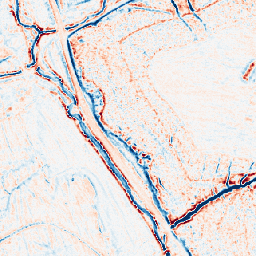
Category: edge_preserving
Decomposition family: bilateral
Decomposition parameters: d: 9
sigma_color: 75
sigma_space: 75
Upsampling method: area
Upsampling parameters: scale: 4
Upsampling scale: 4